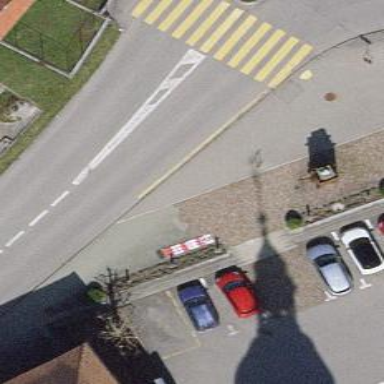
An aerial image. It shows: Sidewalk along the footway.